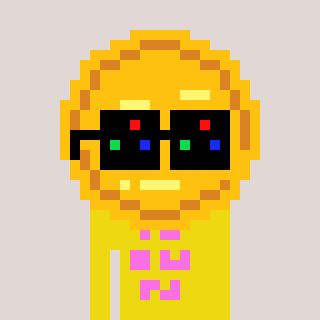
a pixel art character with square black sunglasses, a medal-shaped head and a yellow-colored body on a warm background